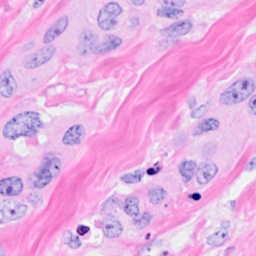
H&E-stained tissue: Breast